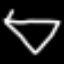
Label: diamond